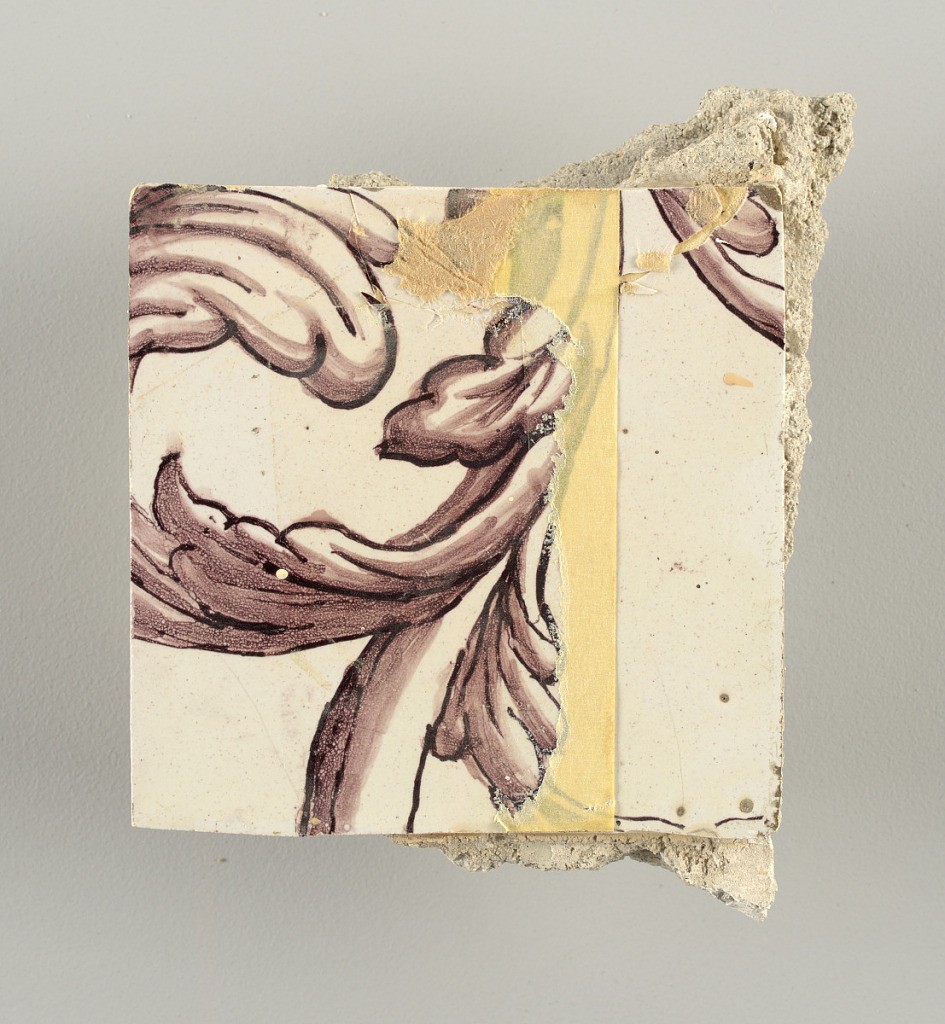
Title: Wall facing
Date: ca. 1725
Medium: tin-glazed earthenware, underglaze
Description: Two vertical rectangles, twenty-three tiles high.  A) Nine tiles wide at top; seven tiles wide at bottom.  B) Ten and one-half tiles wide.

Arabesque design of foliage.  A) with centered figure of Justice under a canopy.  B) with centered urn.